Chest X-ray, AP view. Patient: 50 years old, sex M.
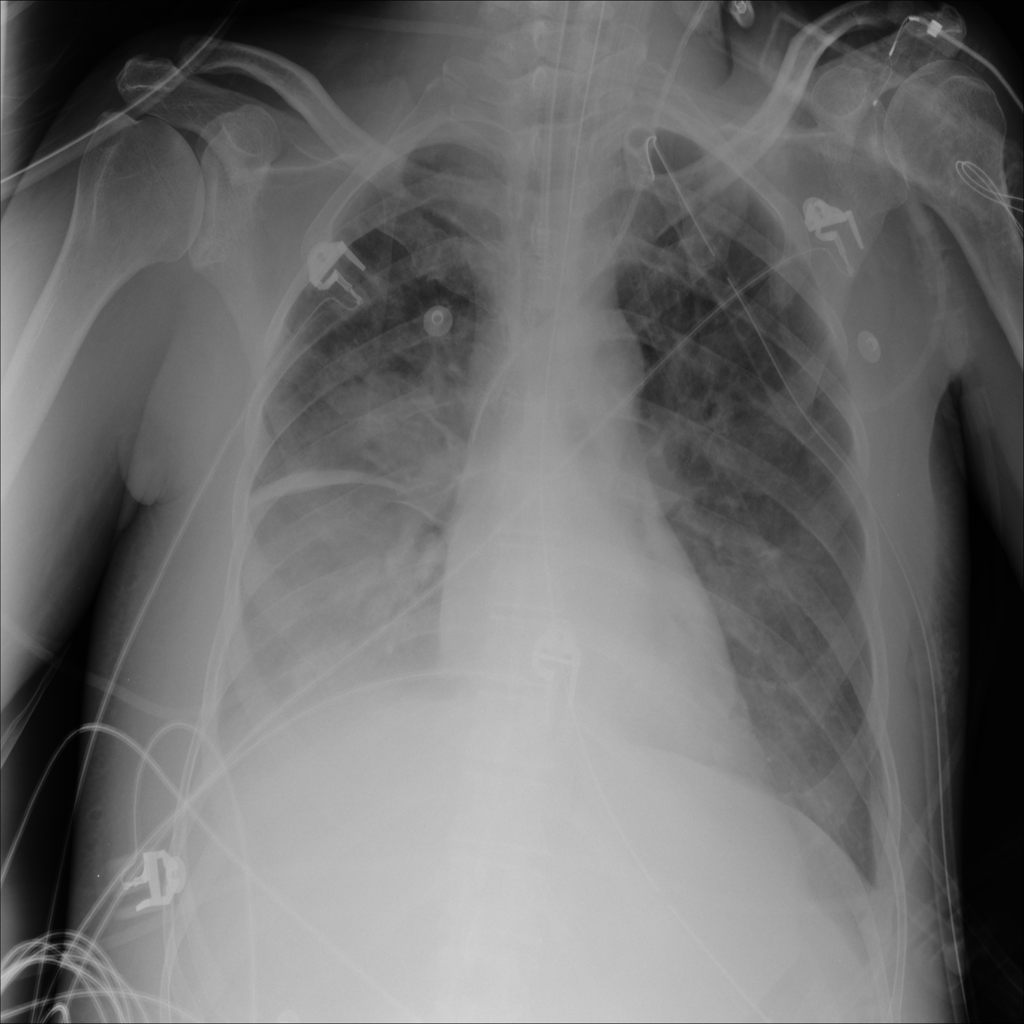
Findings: Effusion, Pneumothorax